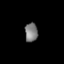
Tissue: lung
Cell type: T cells
Senescence score: 0.1189
Nuclear area (px): 237
Mean DAPI intensity: 123.734